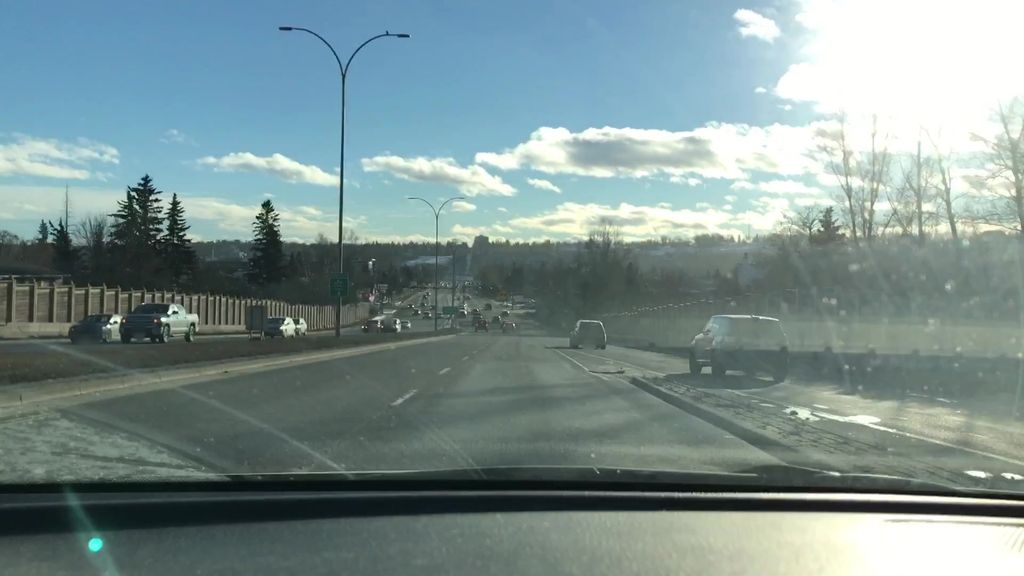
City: calgary